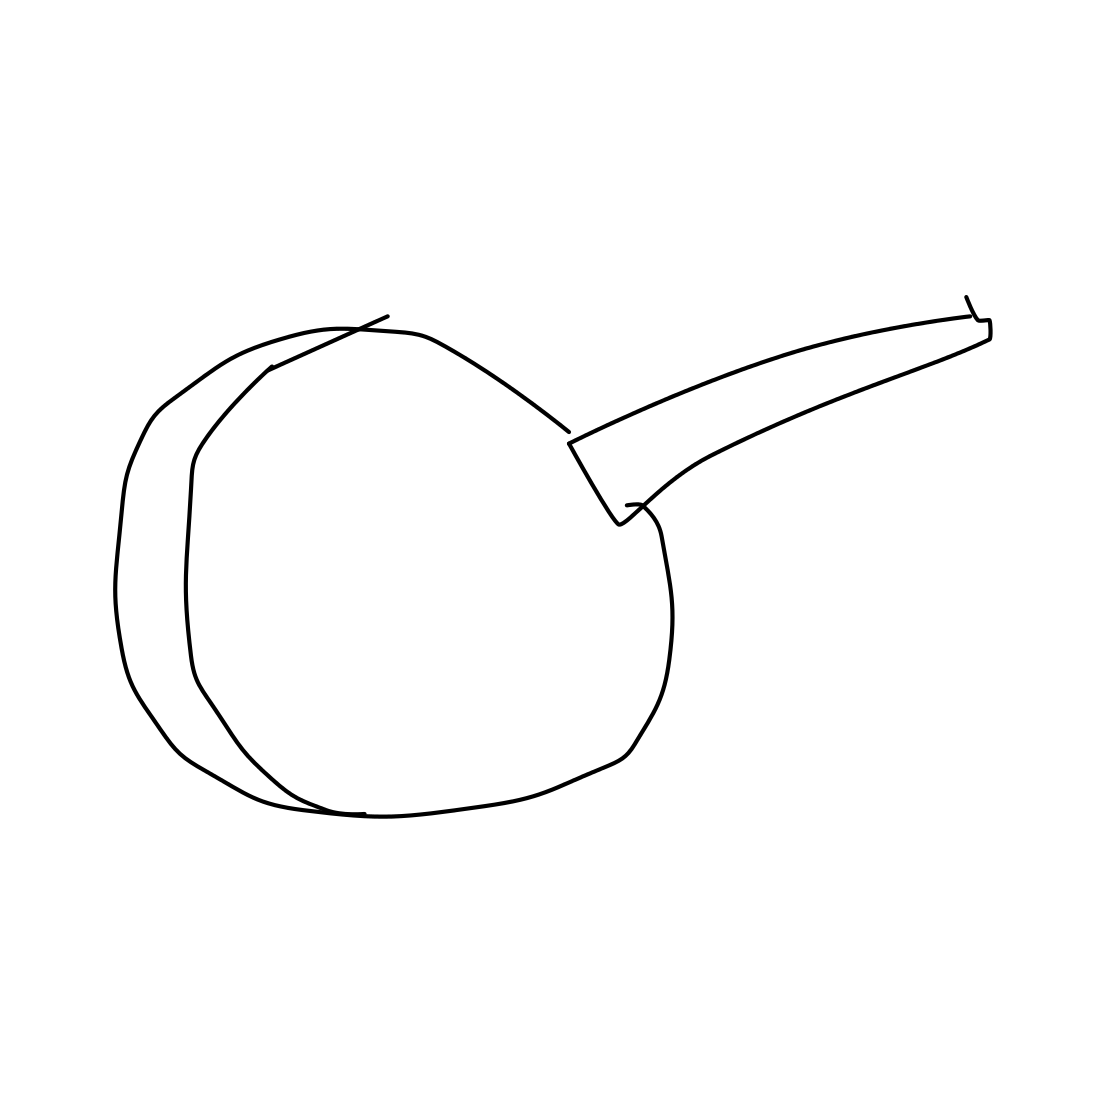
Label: frying-pan